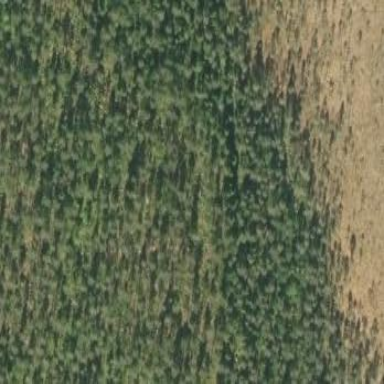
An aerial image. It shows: Woodland with needle-leaved trees.